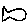
Label: fish